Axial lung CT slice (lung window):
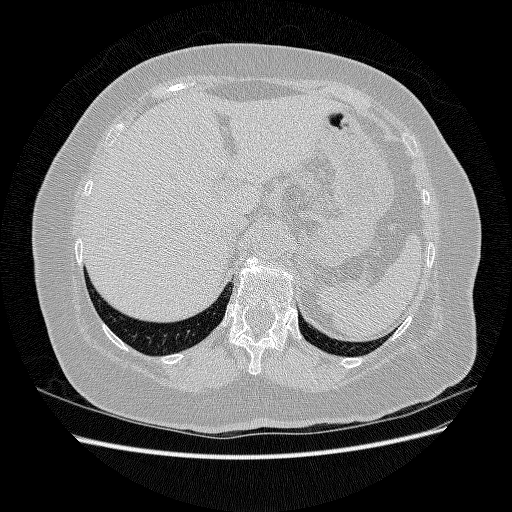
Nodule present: no